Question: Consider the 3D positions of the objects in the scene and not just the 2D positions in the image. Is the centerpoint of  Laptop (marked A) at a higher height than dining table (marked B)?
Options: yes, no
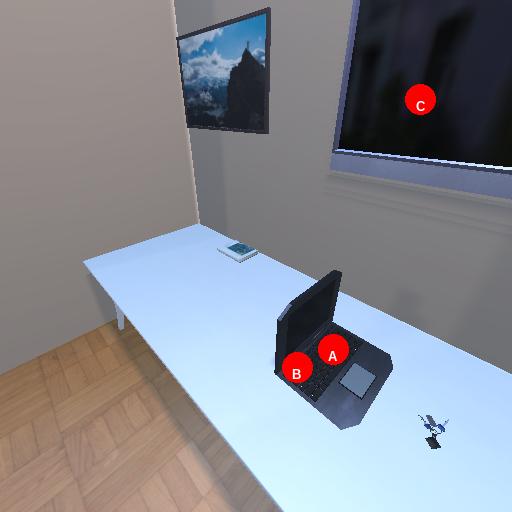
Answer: yes